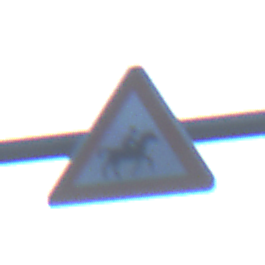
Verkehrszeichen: ReiterLinks
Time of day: SunriseSunset
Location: Outdoor (RoadRail)
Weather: Clear
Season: NotSpecified
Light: Natural